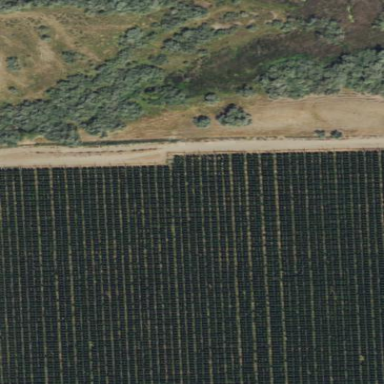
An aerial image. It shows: Orchard.